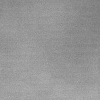
Atmospheric dust classification: dusty